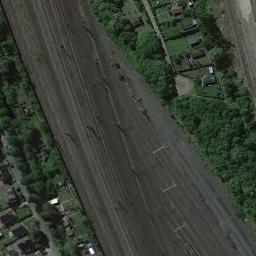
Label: railway